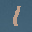
Label: 1